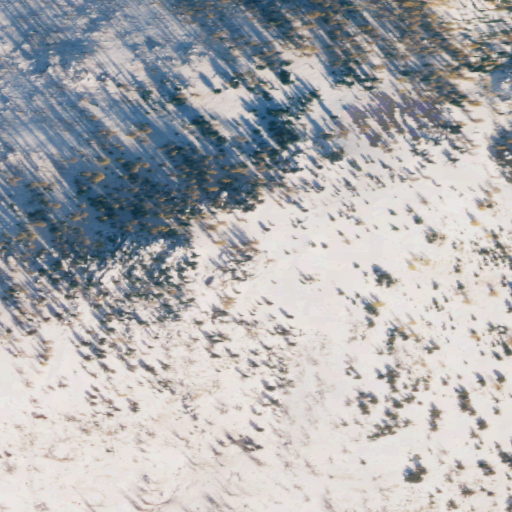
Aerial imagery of mountain in Washington named Kay Peak containing shrub, grassland, and evergreen forest